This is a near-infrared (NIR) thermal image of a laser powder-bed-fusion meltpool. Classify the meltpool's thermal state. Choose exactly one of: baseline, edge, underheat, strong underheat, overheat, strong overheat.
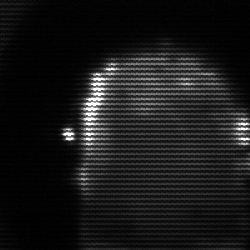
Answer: baseline